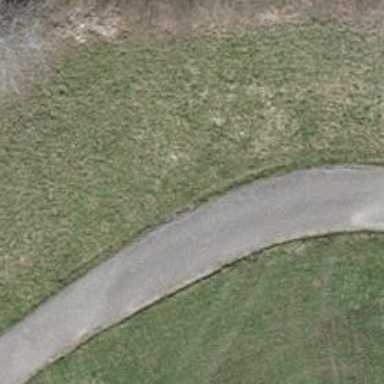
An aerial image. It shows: Paved track with grade 1 tracktype.